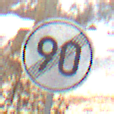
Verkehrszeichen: EndeGeschwindigkeit90
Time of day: MorningAfternoon
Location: Roofed (Suburban)
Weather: PartlyCloudy
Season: Winter
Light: Natural